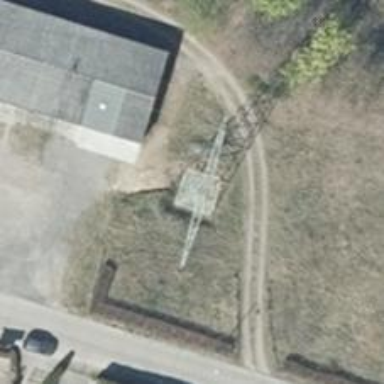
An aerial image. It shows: Power line is depicted.